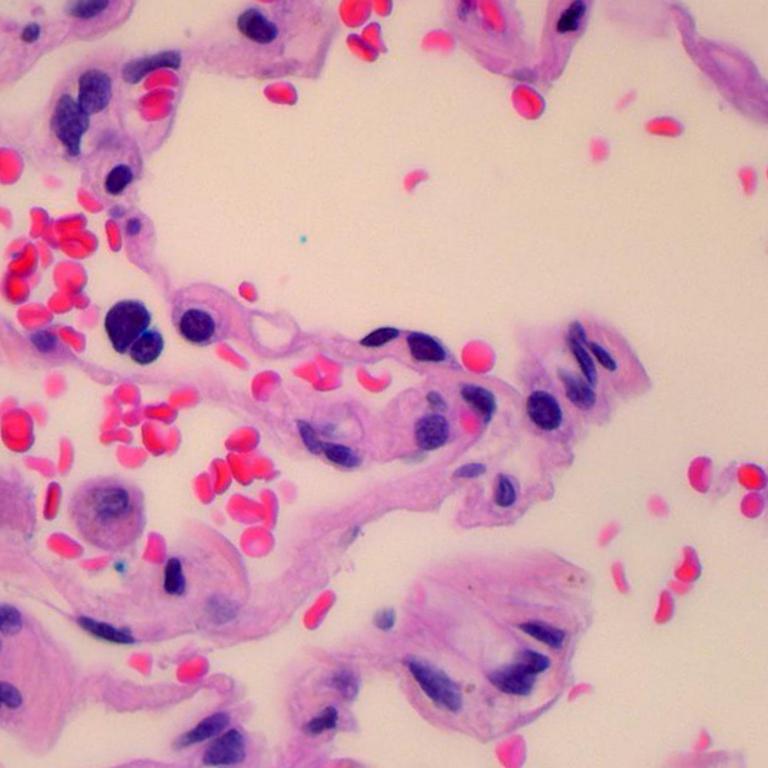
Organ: lung
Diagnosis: benign